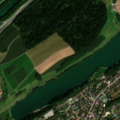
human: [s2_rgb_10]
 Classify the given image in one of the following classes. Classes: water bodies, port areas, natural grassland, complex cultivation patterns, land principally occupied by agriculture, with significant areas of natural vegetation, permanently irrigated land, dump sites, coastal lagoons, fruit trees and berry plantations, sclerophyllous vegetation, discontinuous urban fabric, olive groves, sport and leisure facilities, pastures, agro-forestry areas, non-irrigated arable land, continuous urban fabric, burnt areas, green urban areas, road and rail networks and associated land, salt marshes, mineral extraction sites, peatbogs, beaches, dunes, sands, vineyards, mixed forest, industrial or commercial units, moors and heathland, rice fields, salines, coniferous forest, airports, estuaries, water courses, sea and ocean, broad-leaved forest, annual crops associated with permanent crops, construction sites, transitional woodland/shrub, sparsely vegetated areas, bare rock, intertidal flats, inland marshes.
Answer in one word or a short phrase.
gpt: discontinuous urban fabric, green urban areas, non-irrigated arable land, mixed forest, water bodies